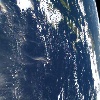
Label: water